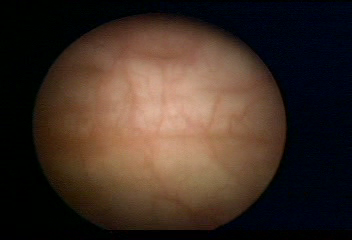
Modality: WLC
Class: Normal mucosa
Bladder cancer association: No